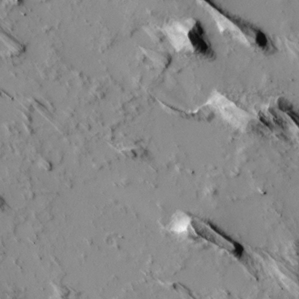
Label: non_frost